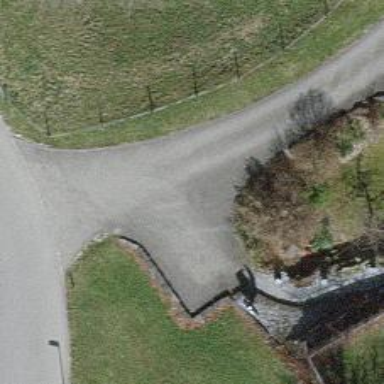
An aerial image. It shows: Fountain.